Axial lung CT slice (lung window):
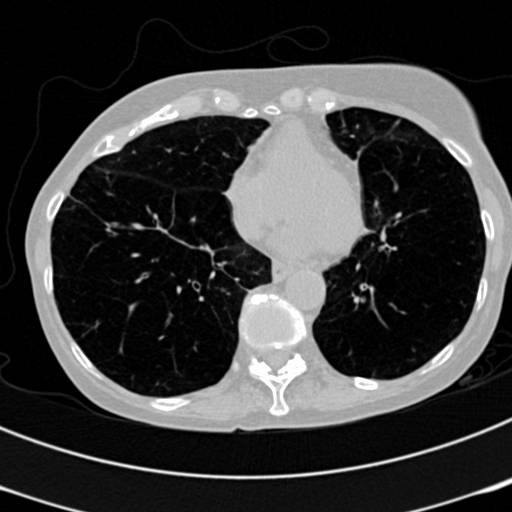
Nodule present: no